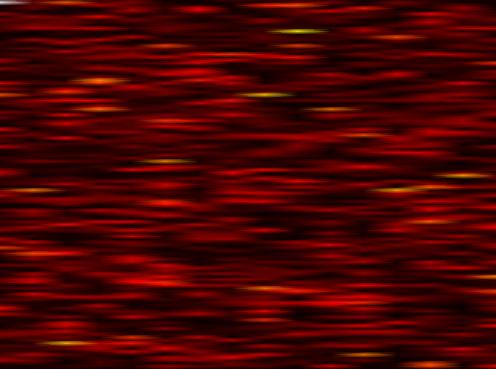
Label: FOFDM